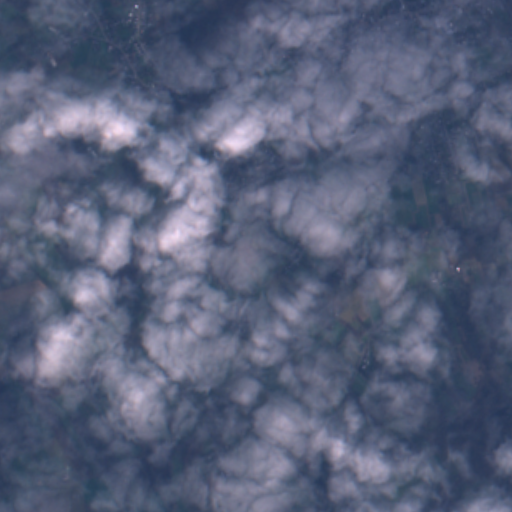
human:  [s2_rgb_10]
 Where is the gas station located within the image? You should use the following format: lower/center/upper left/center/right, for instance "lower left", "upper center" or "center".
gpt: The gas station is located in the upper center of the image.
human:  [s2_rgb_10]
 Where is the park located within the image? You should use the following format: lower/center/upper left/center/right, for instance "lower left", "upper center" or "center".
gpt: The park is located in the upper of the image.
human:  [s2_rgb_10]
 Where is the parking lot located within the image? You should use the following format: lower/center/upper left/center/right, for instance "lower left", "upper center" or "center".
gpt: The parking lot is located in the upper right of the image.
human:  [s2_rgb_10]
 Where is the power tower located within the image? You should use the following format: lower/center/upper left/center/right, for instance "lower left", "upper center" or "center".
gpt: The power tower is located in the upper left of the image.
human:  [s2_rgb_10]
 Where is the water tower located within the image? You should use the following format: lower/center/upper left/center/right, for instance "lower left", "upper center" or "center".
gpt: The water tower is located in the upper center of the image.
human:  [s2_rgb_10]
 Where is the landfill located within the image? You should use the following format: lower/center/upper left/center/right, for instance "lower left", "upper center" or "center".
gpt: There is no landfill in the image.